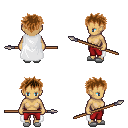
a pixel art fantasy rpg character, female body template, human, tanned skin, white cape, red pants, brown bedhead hairstyle, white slippers, spear, four views (front, back, left, right), 2x2 character sprite sheet, small pixel art, hard edges, no anti-aliasing